Question: I am stuck here:

Can anyone guide me how to go further to push my maven project into the git hub repository I have already created.
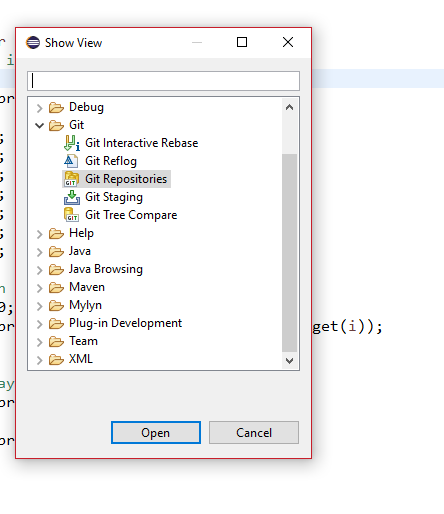
Answer: Right click on project, select team, share project. On Configure Git Repository screen, use the drop down on Repository to select the one you created earlier.